Field crop: tomato
Growth stage: 1
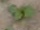
Species: solanum